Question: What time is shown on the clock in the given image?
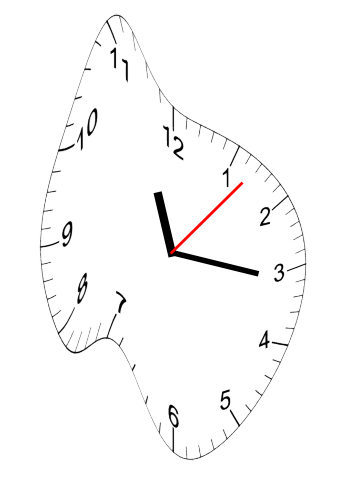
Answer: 11:16:07